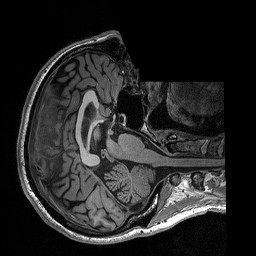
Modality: T1w
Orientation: axial
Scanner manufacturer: siemens
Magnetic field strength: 3 T